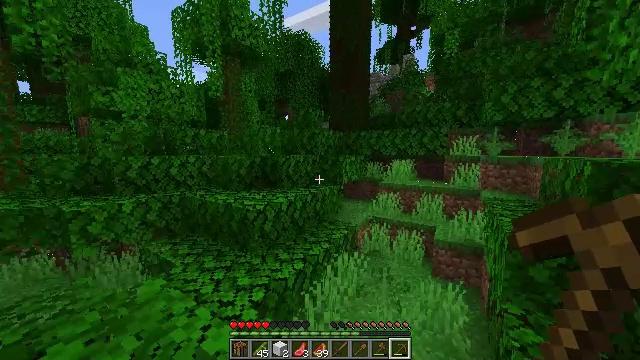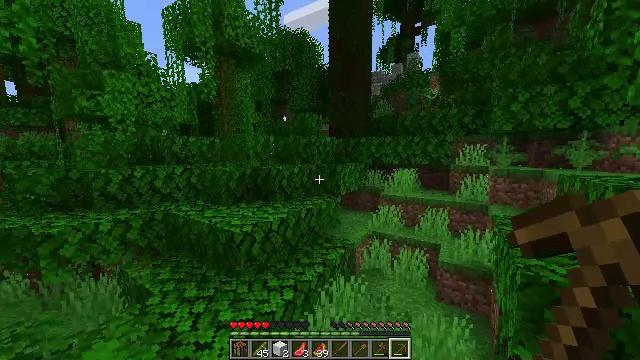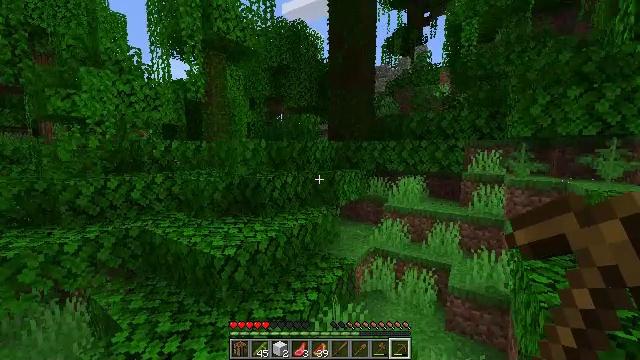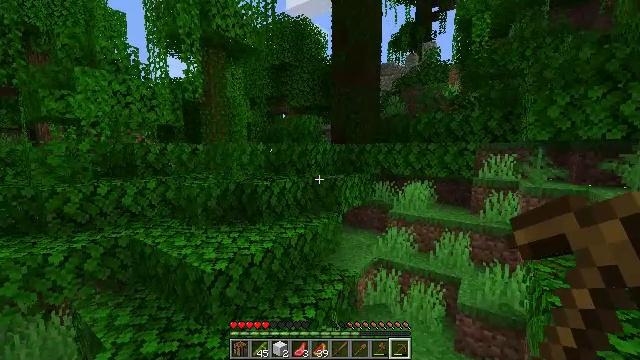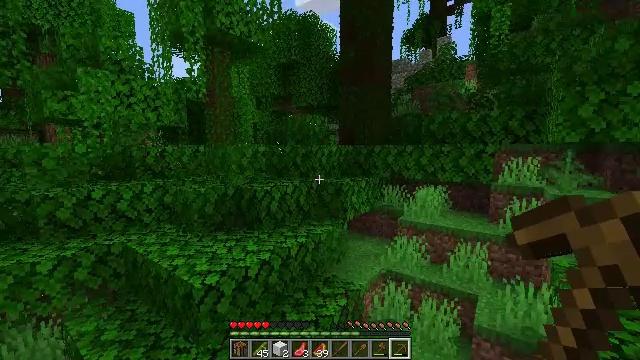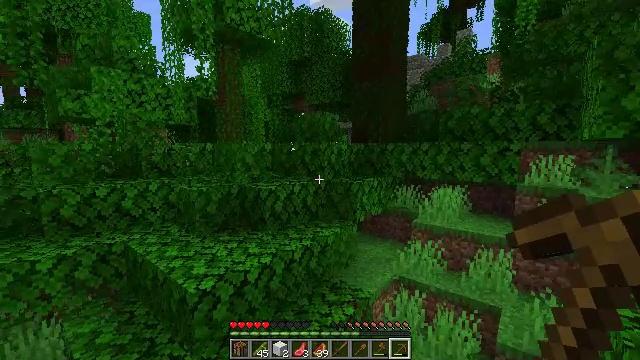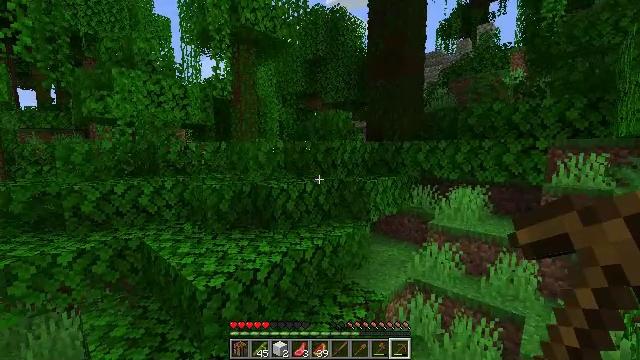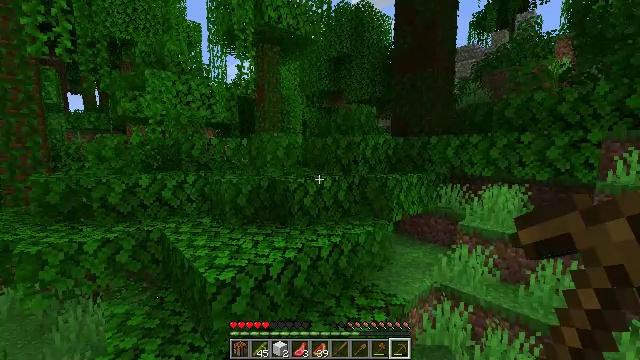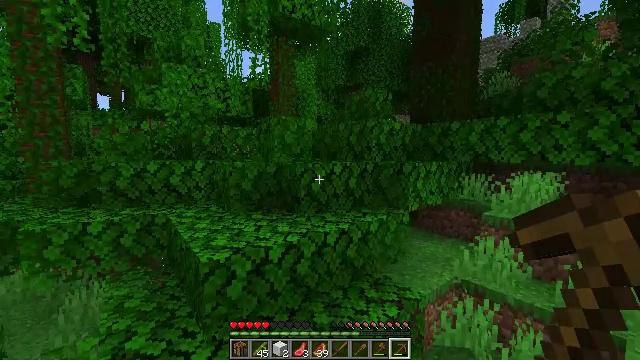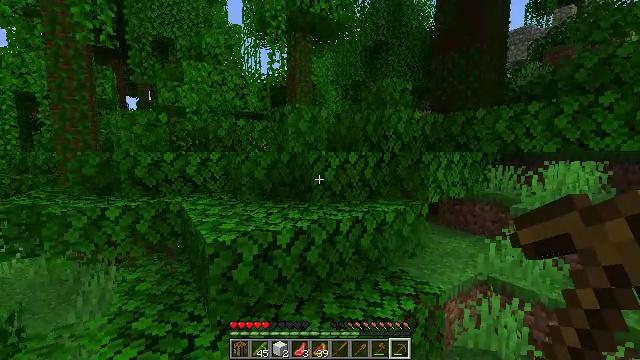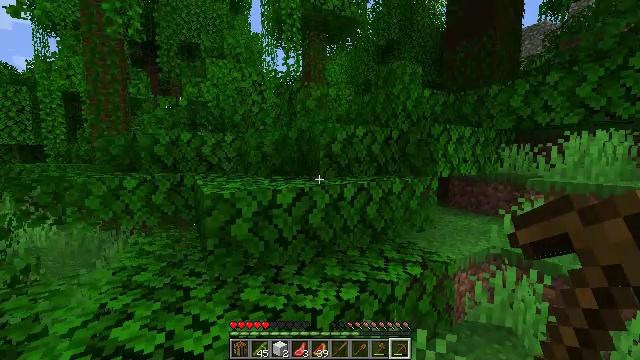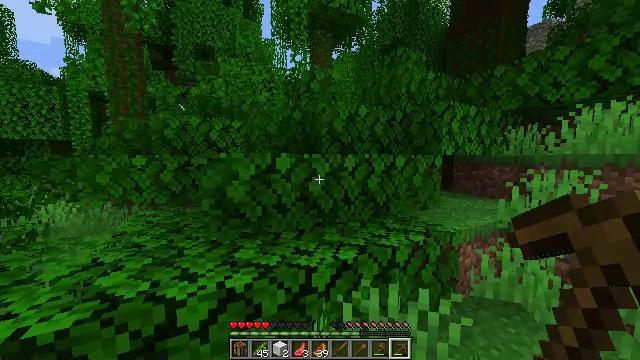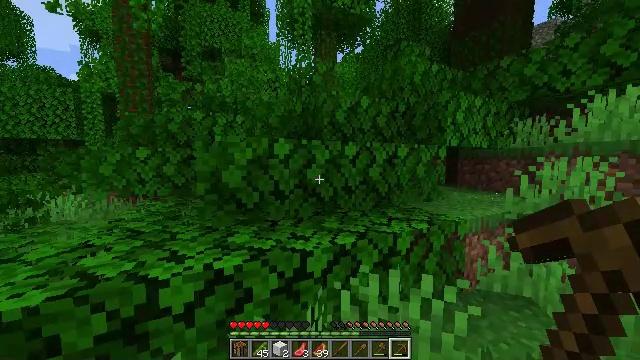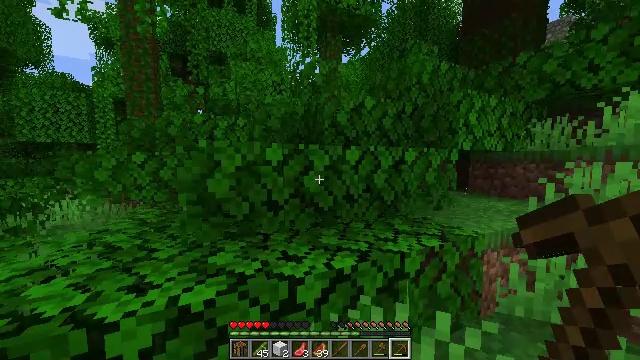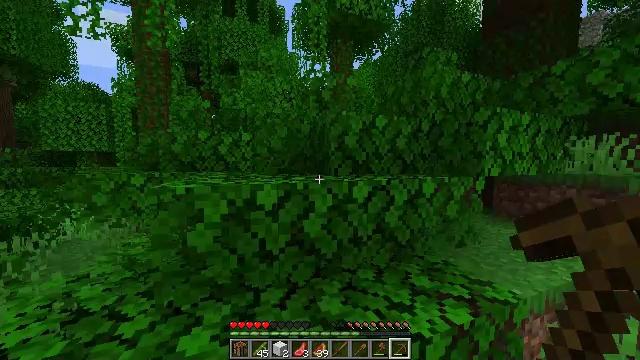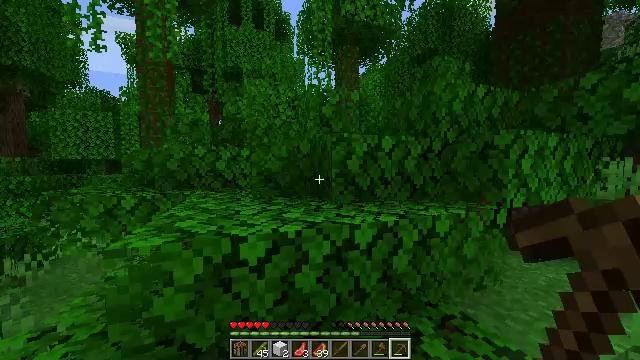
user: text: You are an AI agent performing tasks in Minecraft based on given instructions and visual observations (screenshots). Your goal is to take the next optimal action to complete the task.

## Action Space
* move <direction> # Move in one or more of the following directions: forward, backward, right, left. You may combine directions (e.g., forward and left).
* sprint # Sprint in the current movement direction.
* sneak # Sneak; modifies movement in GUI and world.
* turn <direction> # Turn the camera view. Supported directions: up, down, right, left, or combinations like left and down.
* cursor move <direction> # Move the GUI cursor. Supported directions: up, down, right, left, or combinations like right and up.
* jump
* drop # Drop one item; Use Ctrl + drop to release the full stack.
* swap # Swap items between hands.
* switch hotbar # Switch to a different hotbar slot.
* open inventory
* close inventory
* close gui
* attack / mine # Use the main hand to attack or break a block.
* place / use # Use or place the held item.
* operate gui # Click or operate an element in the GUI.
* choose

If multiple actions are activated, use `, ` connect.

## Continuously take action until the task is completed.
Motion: motion action
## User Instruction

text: Harvest mossy cobblestone for building.
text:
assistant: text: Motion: move forward, sprint, jump
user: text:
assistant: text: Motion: move forward, jump
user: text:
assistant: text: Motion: move forward, turn left, jump
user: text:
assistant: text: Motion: move forward, turn left, jump
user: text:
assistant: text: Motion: move forward, turn left, jump
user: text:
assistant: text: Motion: move forward, turn left, jump
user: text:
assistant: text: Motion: move forward, turn left, jump
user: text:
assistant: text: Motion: move forward, turn left, jump
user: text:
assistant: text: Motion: move forward, sprint, turn left, jump
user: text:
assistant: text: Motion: move forward, sprint, turn left, jump
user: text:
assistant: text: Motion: move forward, sprint, turn left, jump
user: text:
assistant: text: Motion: move forward, sprint, turn left, jump
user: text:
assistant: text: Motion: move forward, turn left, jump
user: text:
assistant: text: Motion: move forward, turn left, jump
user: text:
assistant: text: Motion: move forward, turn left, jump
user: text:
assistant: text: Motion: move forward, jump
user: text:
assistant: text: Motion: move forward, jump
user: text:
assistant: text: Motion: move forward, jump
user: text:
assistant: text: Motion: move forward, turn left, jump
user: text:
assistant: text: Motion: move forward, sprint, turn left, jump
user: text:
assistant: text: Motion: move forward, sprint, turn left, jump
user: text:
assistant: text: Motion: move forward, sprint, turn left, jump
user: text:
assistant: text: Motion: move forward, jump
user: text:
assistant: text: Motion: move forward, jump
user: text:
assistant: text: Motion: move forward, jump
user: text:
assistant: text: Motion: move forward, jump
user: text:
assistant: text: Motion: move forward, sprint, jump
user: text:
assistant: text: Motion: move forward, sprint, jump
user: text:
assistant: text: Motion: move forward, sprint, jump
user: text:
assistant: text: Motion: move forward, sprint, turn left and down, jump